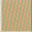
Piece: xx